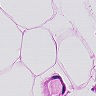
Metastatic tissue present: no